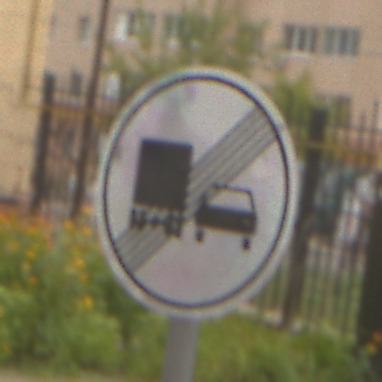
Verkehrszeichen: EndeUeberholverbotKraftfahrzeuge
Umgebung: Outdoor, Urban
Tageszeit: MorningAfternoon
Wetter: Overcast
Licht: Natural
Jahreszeit: NotSpecified
Kontrast: LowContrast